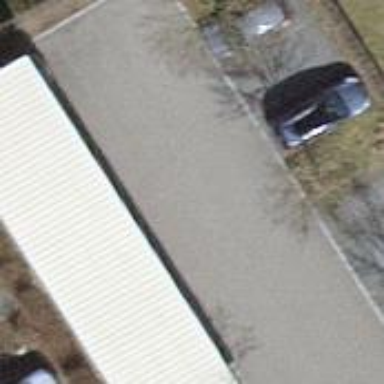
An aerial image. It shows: Carport building.